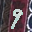
Label: 9